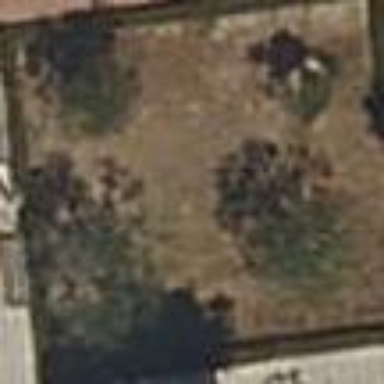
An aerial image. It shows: Garden that is leisure land.